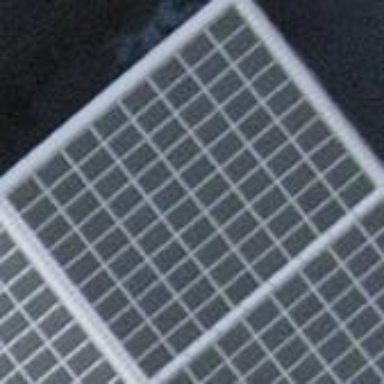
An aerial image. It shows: Solar power generator utilizing photovoltaic technology with solar photovoltaic panels.